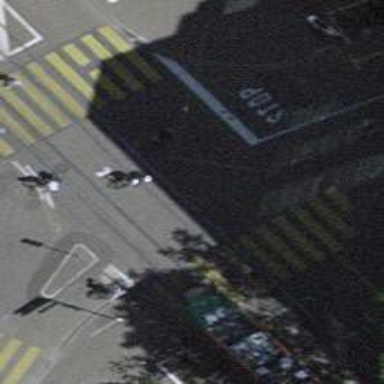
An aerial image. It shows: Tram level crossing on the railway.